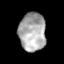
Tissue: skin
Cell type: Epithelial cells
Senescence score: 0.7912
Nuclear area (px): 1002
Mean DAPI intensity: 171.092